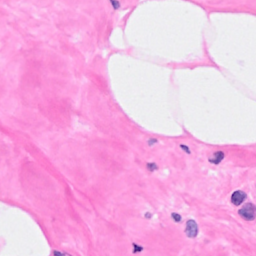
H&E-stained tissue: Breast